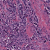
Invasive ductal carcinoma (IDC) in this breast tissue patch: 1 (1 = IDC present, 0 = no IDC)